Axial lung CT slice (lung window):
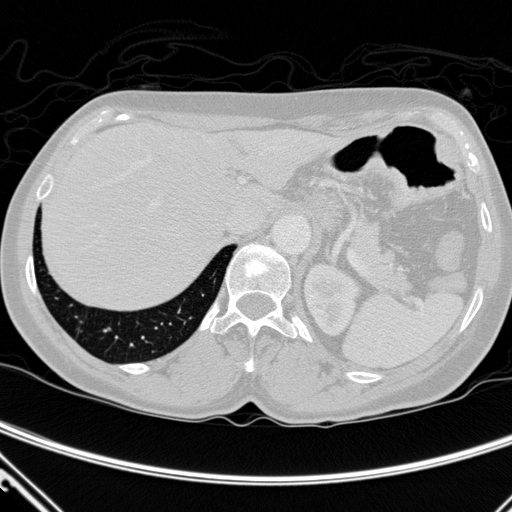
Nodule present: no